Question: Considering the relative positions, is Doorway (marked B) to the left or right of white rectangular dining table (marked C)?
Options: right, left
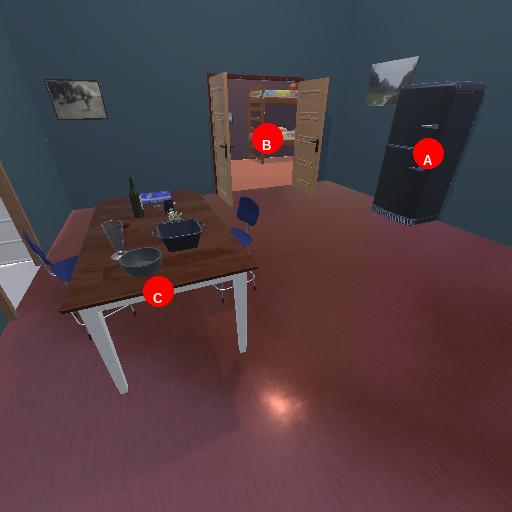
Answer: right